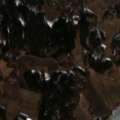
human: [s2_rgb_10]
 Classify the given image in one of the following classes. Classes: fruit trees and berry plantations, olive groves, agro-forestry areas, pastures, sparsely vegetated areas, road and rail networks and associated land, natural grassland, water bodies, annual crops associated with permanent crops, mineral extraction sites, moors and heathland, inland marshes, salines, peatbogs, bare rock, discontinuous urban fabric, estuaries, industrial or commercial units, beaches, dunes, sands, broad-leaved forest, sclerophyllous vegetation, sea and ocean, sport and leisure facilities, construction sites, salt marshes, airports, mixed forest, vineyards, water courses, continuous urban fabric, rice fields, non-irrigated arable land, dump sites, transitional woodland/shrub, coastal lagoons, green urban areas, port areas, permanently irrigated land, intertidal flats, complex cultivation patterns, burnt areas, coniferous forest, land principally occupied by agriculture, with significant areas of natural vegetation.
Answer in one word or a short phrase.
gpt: non-irrigated arable land, broad-leaved forest, coniferous forest, mixed forest, water bodies